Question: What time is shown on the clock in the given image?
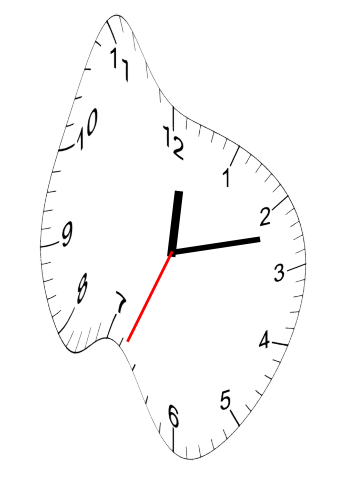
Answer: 12:12:34